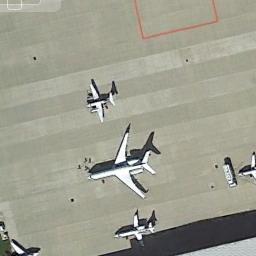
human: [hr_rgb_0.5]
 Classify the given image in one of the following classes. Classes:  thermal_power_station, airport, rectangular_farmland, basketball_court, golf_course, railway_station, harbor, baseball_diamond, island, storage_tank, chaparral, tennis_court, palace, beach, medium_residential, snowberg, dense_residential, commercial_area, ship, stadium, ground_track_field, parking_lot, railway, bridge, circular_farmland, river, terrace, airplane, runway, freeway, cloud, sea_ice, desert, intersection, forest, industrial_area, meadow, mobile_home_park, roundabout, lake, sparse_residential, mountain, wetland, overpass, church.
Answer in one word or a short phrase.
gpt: airplane